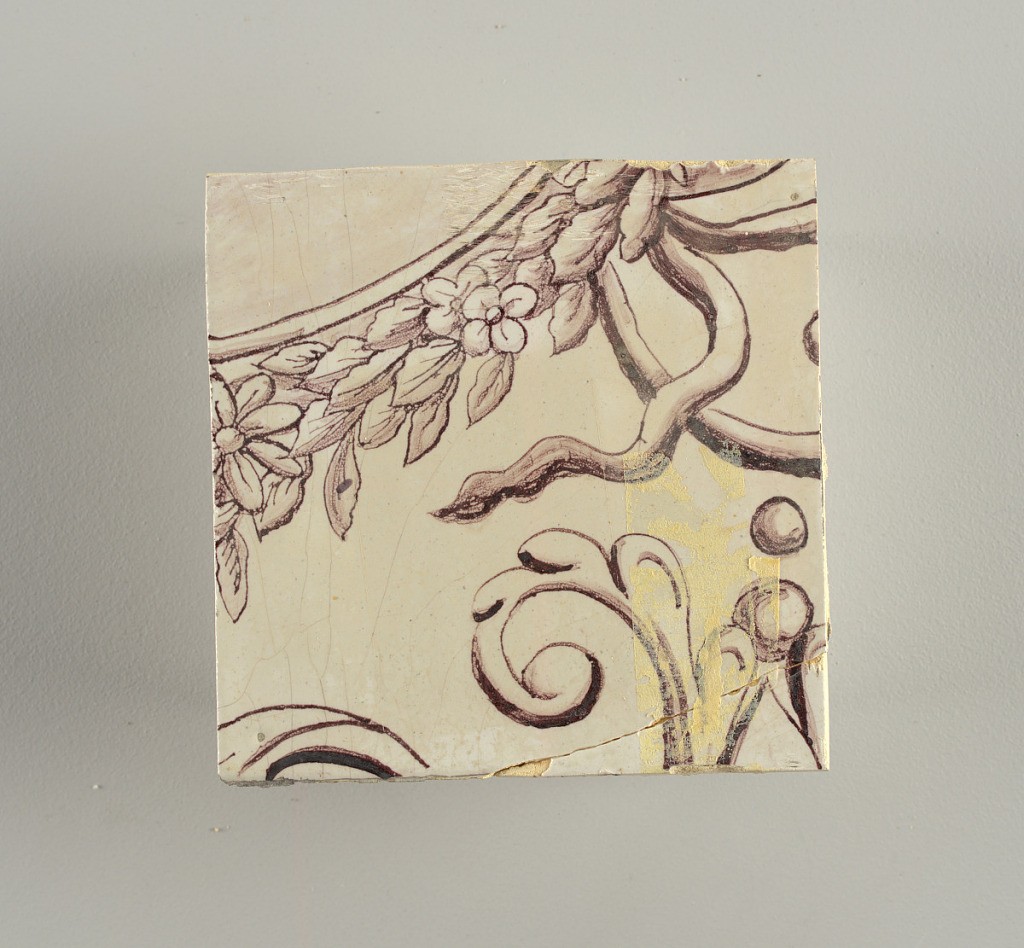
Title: Wall facing
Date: ca. 1725
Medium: tin-glazed earthenware, underglaze
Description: Running design for a frieze or a dado, composed of scrolls of foliage and strapwork, and four repeating motifs--a seated woman in a small upright oval medallion, a putto seated on a rocailled base, and strapwork in axial pattern.  The various panels, A to F, show various repeats of the same design, all being five tiles high and a varying number of tiles wide.